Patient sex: M
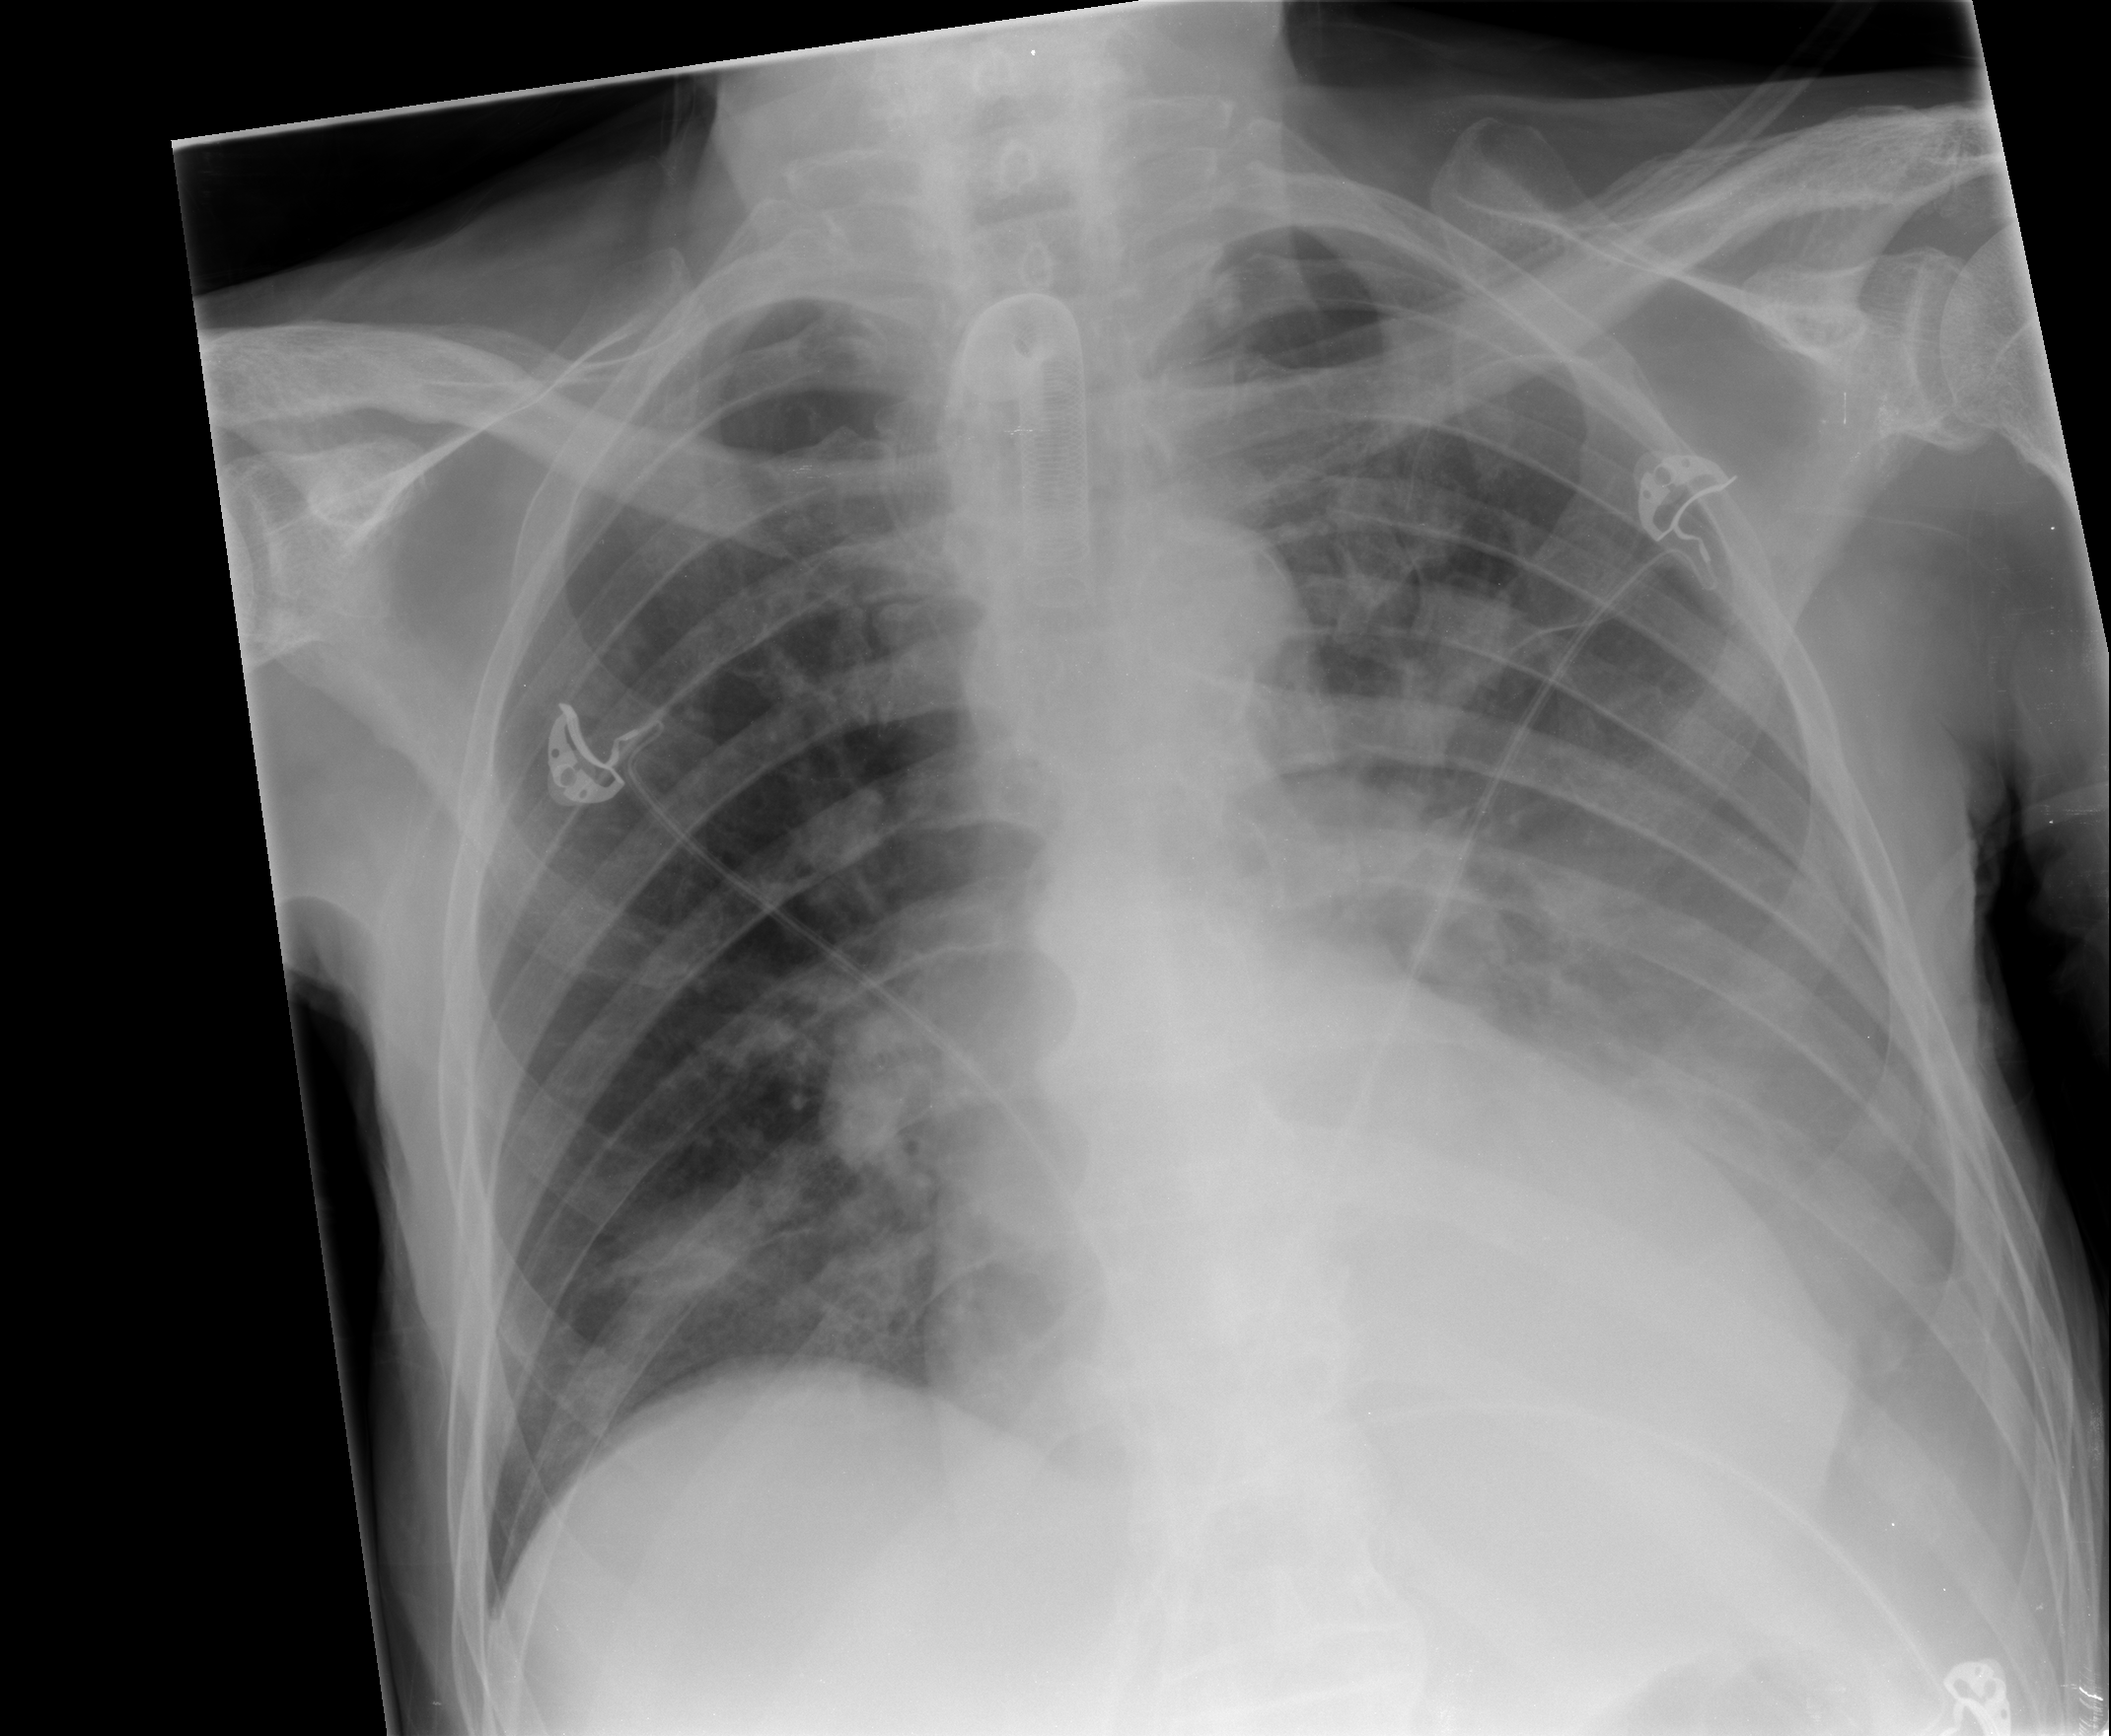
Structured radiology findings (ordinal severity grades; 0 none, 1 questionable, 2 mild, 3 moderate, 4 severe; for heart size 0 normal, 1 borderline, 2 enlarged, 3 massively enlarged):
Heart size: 2
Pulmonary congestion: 0
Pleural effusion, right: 0
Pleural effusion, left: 3
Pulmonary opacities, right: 2
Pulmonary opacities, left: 2
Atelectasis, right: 2
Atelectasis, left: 2